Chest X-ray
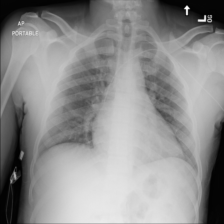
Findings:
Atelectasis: negative
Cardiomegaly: negative
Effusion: negative
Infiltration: negative
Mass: negative
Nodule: negative
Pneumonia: negative
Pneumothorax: negative
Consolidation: negative
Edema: negative
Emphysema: negative
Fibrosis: negative
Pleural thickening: negative
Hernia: negative